Brain MRI, t2w sequence, axial 2D slice.
Patient: age 50, sex M, weight 95 kg, height 1.95 m
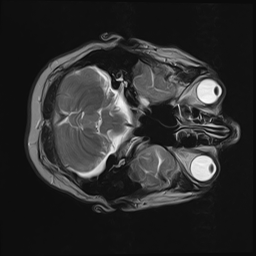